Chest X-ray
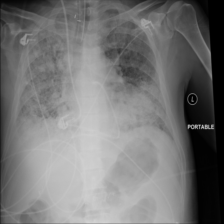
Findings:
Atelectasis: negative
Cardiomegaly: negative
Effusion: negative
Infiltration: positive
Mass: negative
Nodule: negative
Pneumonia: positive
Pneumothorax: negative
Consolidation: negative
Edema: negative
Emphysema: negative
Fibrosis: negative
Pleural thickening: negative
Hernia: negative